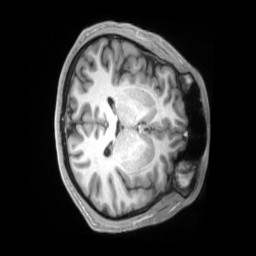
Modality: T1w
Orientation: axial
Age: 26
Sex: male
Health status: ill
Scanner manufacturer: siemens
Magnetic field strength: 3 T
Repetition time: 2.2 s
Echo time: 0.00157 s